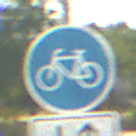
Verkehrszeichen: Radweg
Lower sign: RichtungsangabeDurchPfeile8
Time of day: MorningAfternoon
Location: Outdoor (RoadRail)
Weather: PartlyCloudy
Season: NotSpecified
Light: Natural